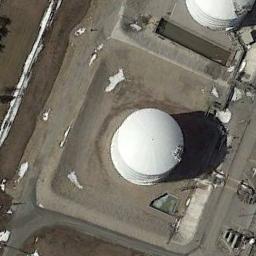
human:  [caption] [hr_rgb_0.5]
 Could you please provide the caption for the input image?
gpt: Here are four black storage tanks of the same size .

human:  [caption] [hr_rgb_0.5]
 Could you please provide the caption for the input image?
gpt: There is a large open space next to the storage tanks .

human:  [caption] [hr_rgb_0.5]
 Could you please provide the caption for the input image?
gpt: There are several neatly arranged large oil storage tanks in the factory, And there are large lawns in the factory .

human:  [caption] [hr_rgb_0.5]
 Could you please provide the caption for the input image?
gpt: There are two white storage tanks on the bare land .

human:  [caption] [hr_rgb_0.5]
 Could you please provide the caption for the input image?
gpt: There are two white storage tanks .